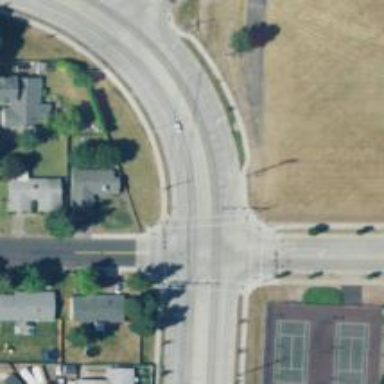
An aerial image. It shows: Marked crossing on the road.